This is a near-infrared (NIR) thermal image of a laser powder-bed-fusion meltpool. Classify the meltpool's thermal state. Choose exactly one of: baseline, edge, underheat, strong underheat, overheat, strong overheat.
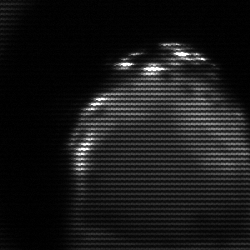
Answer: edge